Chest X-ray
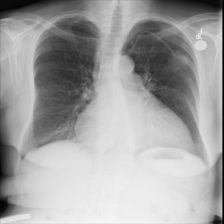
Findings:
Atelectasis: negative
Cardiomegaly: positive
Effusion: negative
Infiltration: negative
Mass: negative
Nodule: negative
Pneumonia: negative
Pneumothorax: negative
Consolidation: negative
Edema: negative
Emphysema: negative
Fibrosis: negative
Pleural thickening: negative
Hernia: negative